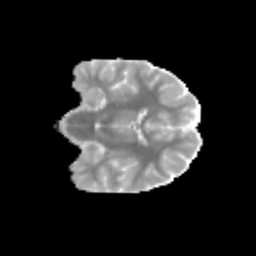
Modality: MD
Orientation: coronal
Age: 13
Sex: female
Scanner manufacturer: siemens
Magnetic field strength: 3 T
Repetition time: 3.8 s
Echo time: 0.07 s